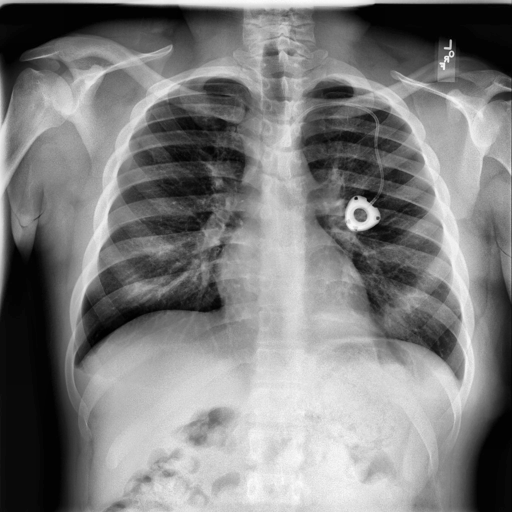
Finding: NORMAL